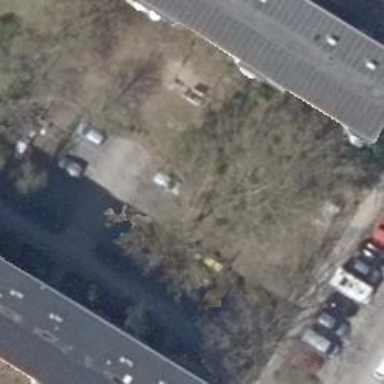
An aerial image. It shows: Paved parking area.